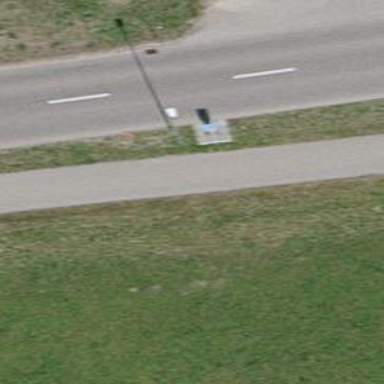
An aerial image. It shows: Traffic monitoring system is in place.